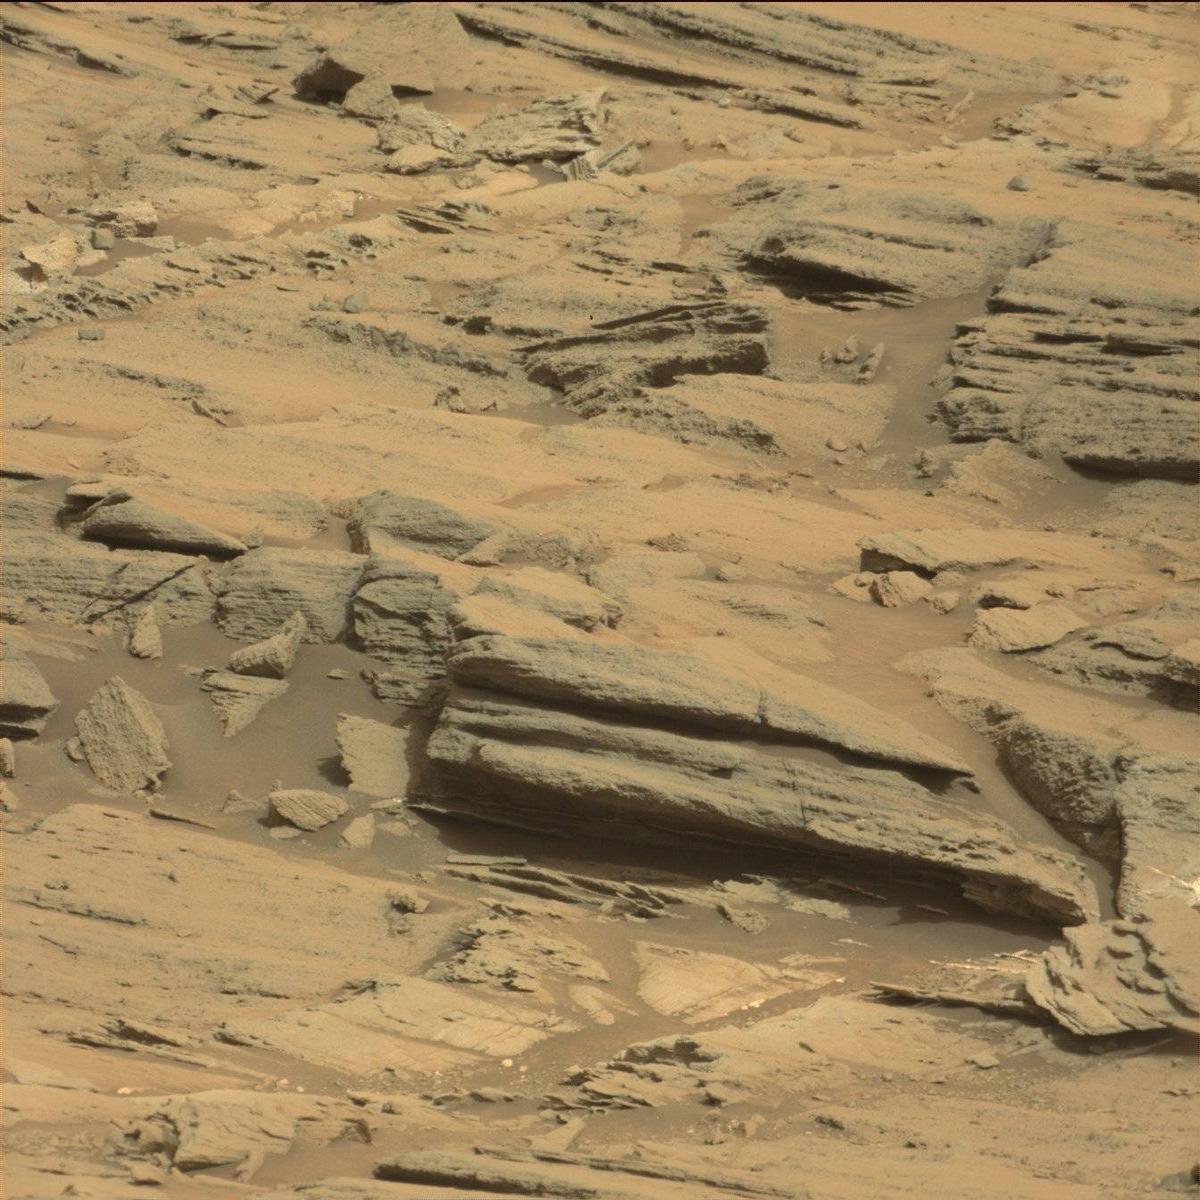
Terrain classes present: Bedrock, Sand / Soil